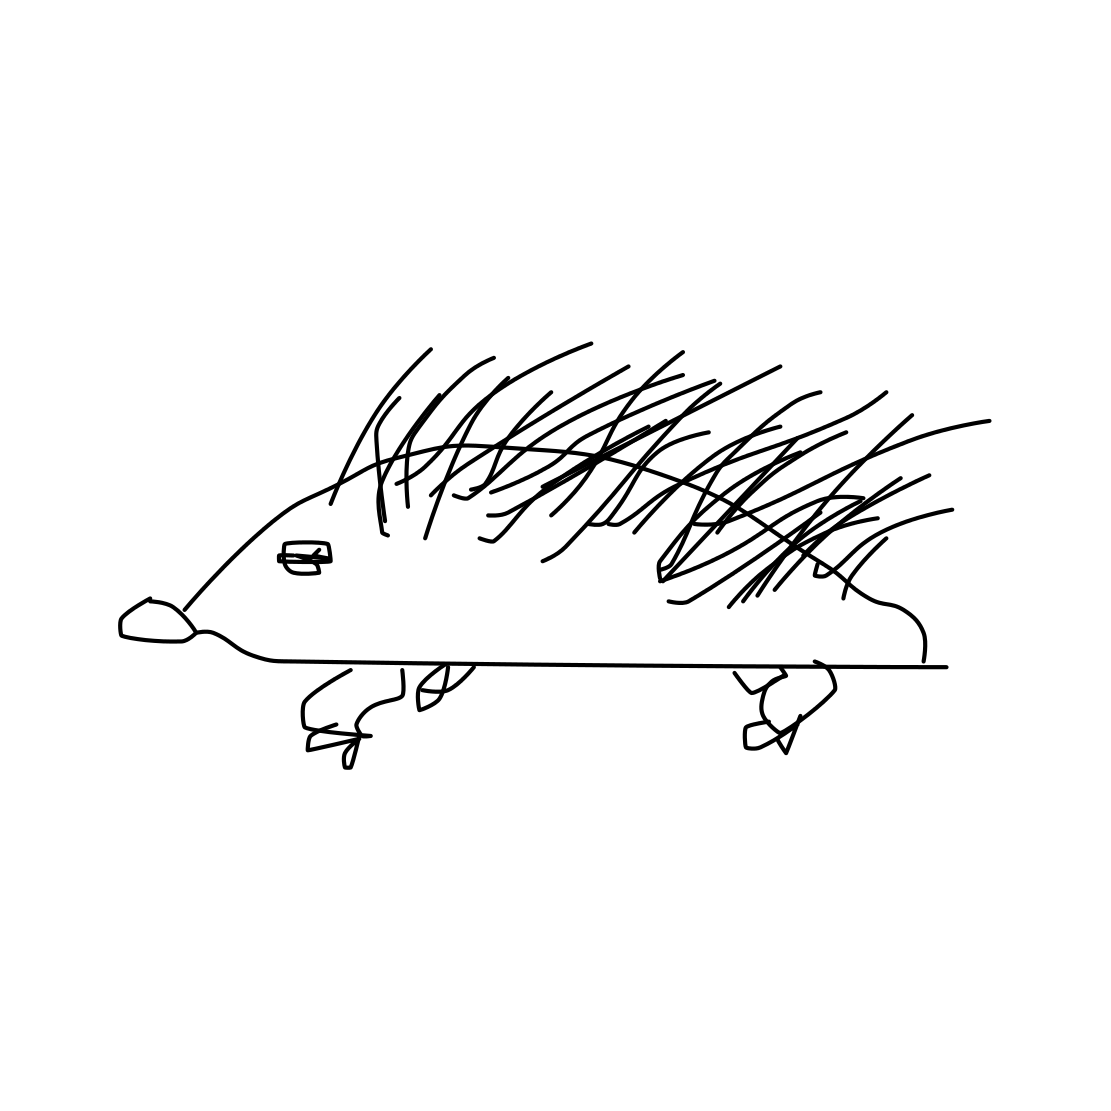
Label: hedgehog